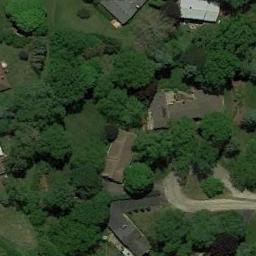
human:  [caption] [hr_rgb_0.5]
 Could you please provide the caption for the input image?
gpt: Medium-sized houses are surrounded by green trees .

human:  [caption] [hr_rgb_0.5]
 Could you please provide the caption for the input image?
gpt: There are many trees in the middle residential area .

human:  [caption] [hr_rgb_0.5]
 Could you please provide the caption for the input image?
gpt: The medium residential area is well green and has some houses .

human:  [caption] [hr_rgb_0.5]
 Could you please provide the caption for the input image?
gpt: The medium residential is on the grass next to some trees .

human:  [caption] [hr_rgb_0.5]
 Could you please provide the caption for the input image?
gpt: There are many green trees and some buildings on the medium residential area .